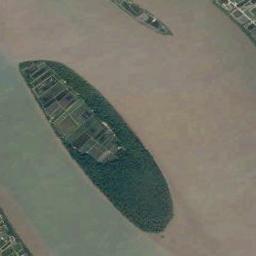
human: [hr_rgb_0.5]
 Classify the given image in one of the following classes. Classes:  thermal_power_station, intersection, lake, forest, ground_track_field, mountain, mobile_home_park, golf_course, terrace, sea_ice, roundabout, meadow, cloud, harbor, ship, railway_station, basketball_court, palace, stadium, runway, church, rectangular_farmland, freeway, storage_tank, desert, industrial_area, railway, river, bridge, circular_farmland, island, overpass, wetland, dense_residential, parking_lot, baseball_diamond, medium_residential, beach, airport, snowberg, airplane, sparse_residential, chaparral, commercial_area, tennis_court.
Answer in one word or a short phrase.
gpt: island